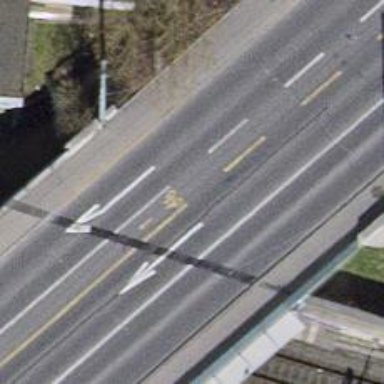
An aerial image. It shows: Primary highway bridge with asphalt surface and trolley wire installed.